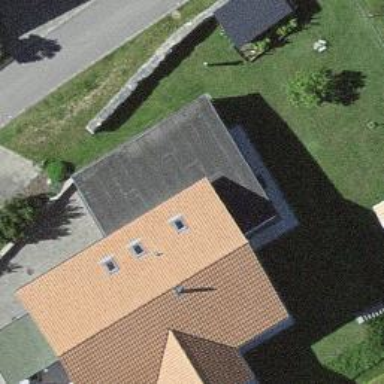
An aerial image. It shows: Residential building.